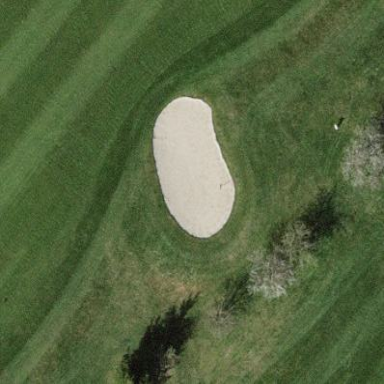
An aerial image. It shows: Sand bunker on golf course.